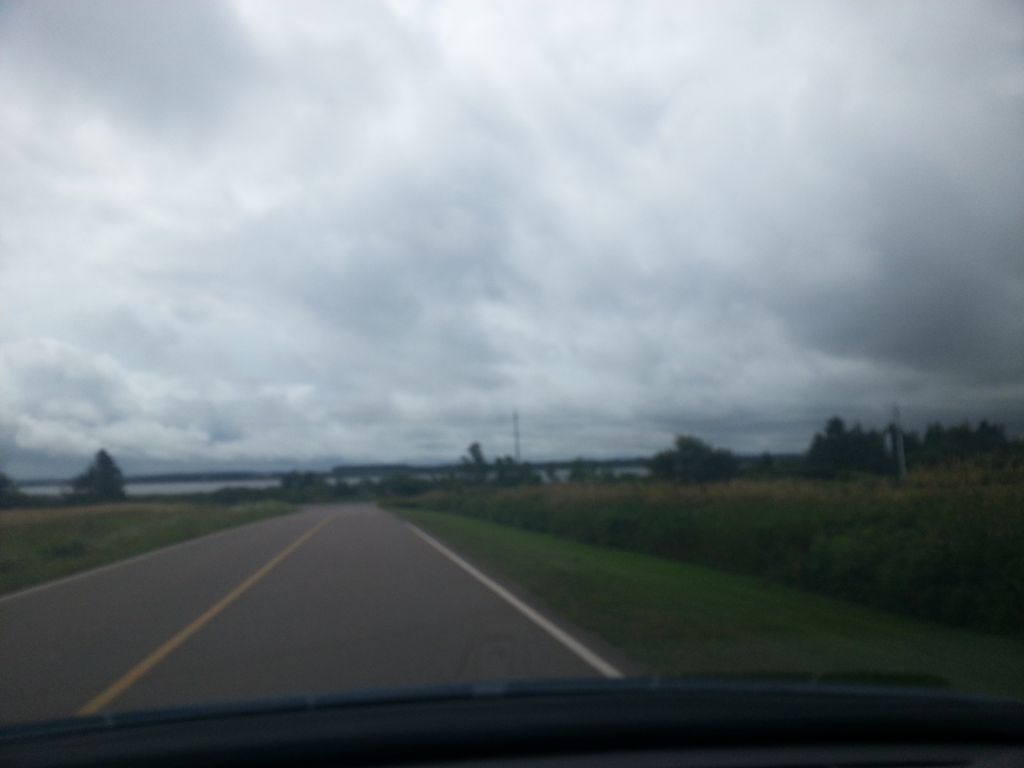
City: charlottetown